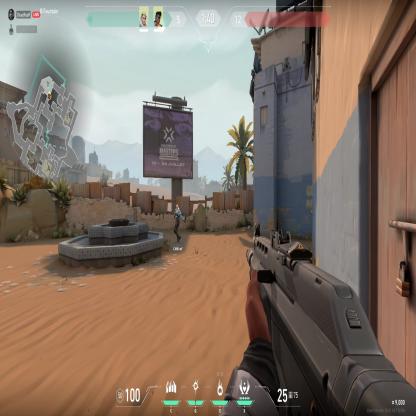
Label: teammate